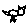
Label: cat